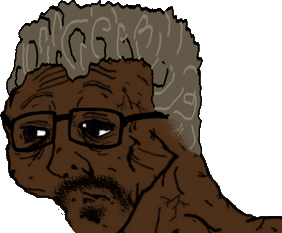
Label: 5_Yes_Honey